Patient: sex F, age 43
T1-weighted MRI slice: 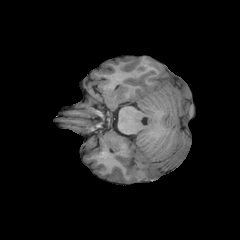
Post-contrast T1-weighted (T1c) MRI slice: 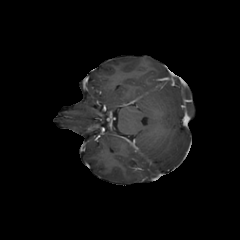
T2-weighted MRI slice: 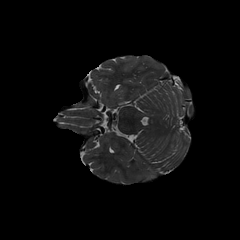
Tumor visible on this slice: yes
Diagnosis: Astrocytoma, IDH-wildtype
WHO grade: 3